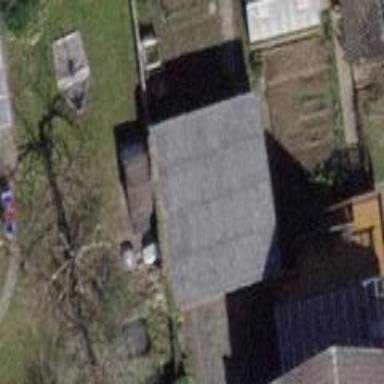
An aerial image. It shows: Group of garages.